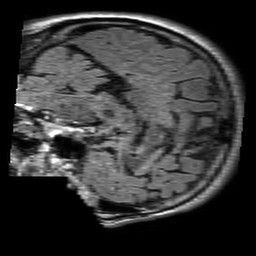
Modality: FLAIR
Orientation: sagittal
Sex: male
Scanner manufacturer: philips
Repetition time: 11 s
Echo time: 0.125 s